Question: I'm just starting to learn ASP.NET. I'm using VWD 2010 Express and am trying to delete a file via delete button in a GridView.
Looking at examples on here and elsewhere, one method seems to be similar to this:
'''
using System.IO;
public void GridView1_RowDeleting(object sender, GridViewDeleteEventArgs e)
{
GridViewRow row = (GridViewRow)GridView1.Rows[e.RowIndex];
string filePath = row.Cells[3].Text;
File.Delete(filePath);
}
'''
Apologies if this is an idiotic noob question, but I'm stuck at the last line, with the error:
''File' does not contain a definition for 'Delete''
I hope this is enough information for someone to point out where I'm going wrong but can post more code if needed.
-EDIT- Solution explorer image added for clarity:

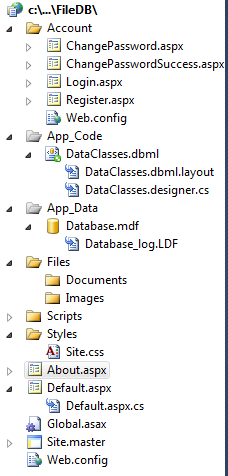
Answer: Okay, it seems that 'File' means other than 'System.IO.File'. You can make it unambiguous this way:
'''
global::System.IO.File.Delete(filePath);
'''
... but you should really work out what 'File' means that.
If you just write 'File' and hover over it, you should be able to get a bit more information. Perhaps a property with that name?
Once you've found out where the problem is coming from, you could work out whether to rename it, or use the above way of making it completely unambiguous.